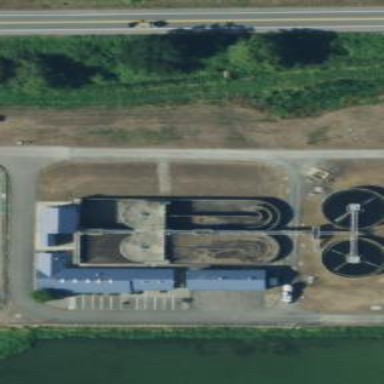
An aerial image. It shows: Industrial area with wastewater treatment plant.